Field crop: maize
Growth stage: 1
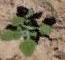
Species: chenopodium